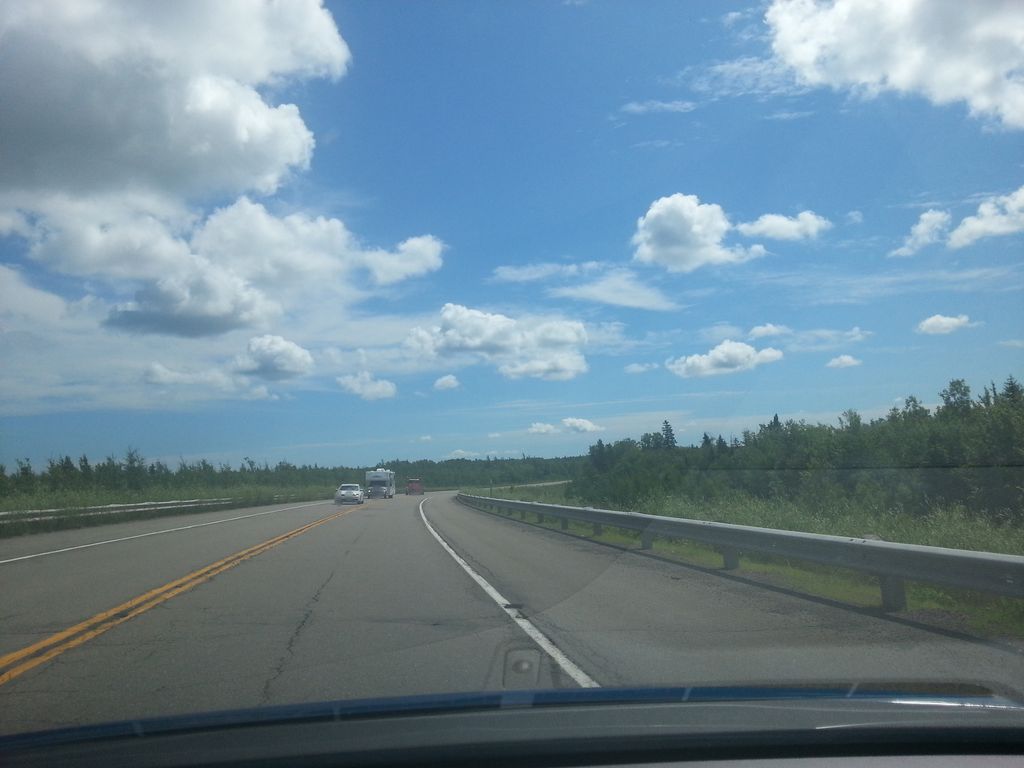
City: charlottetown